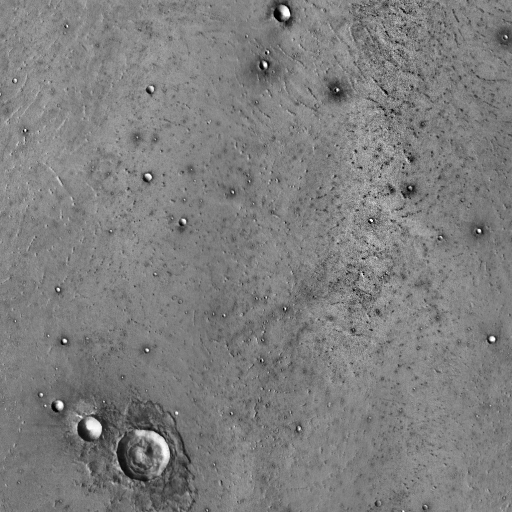
Crater classes present: Background, Other, Layered